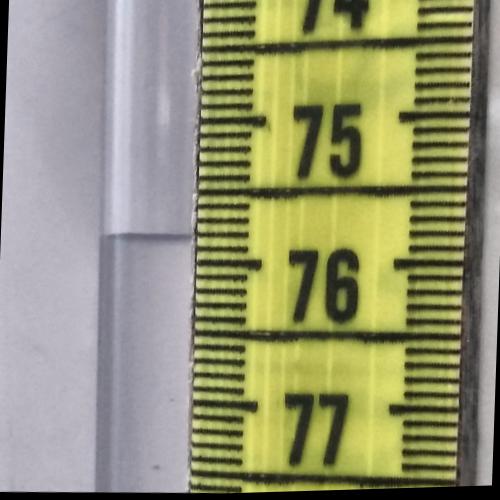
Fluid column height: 75.8 cm